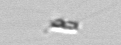
Label: Chaetoceros